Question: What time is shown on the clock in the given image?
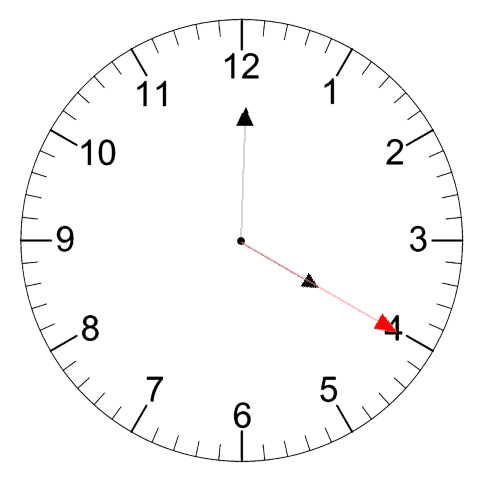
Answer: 04:00:20